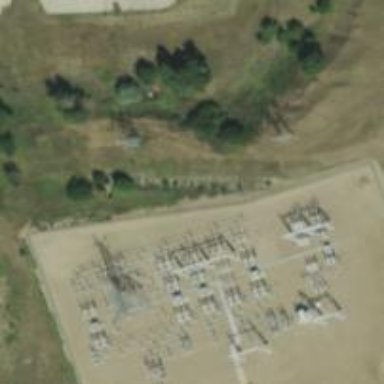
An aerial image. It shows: Lattice structure tower used for power transmission.